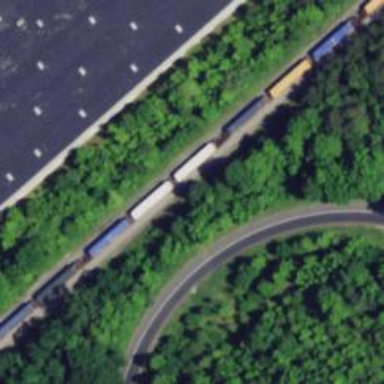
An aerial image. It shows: Trunk link highway with asphalt surface.